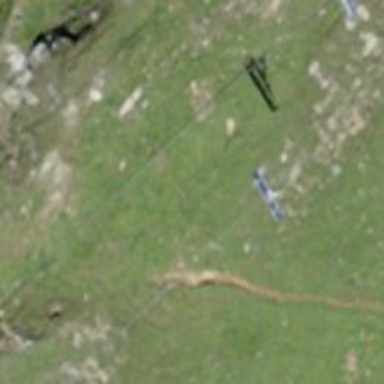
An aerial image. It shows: Chair lift captured from aerial perspective.